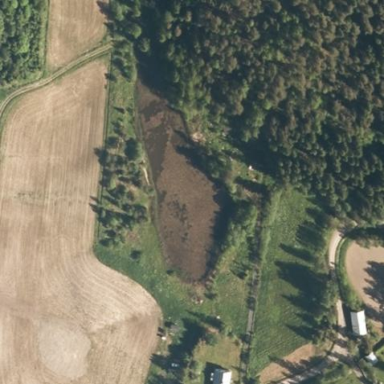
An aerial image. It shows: Serene pond surrounded by nature.